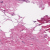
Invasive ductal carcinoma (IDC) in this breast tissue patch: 0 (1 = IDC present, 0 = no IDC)